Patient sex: F
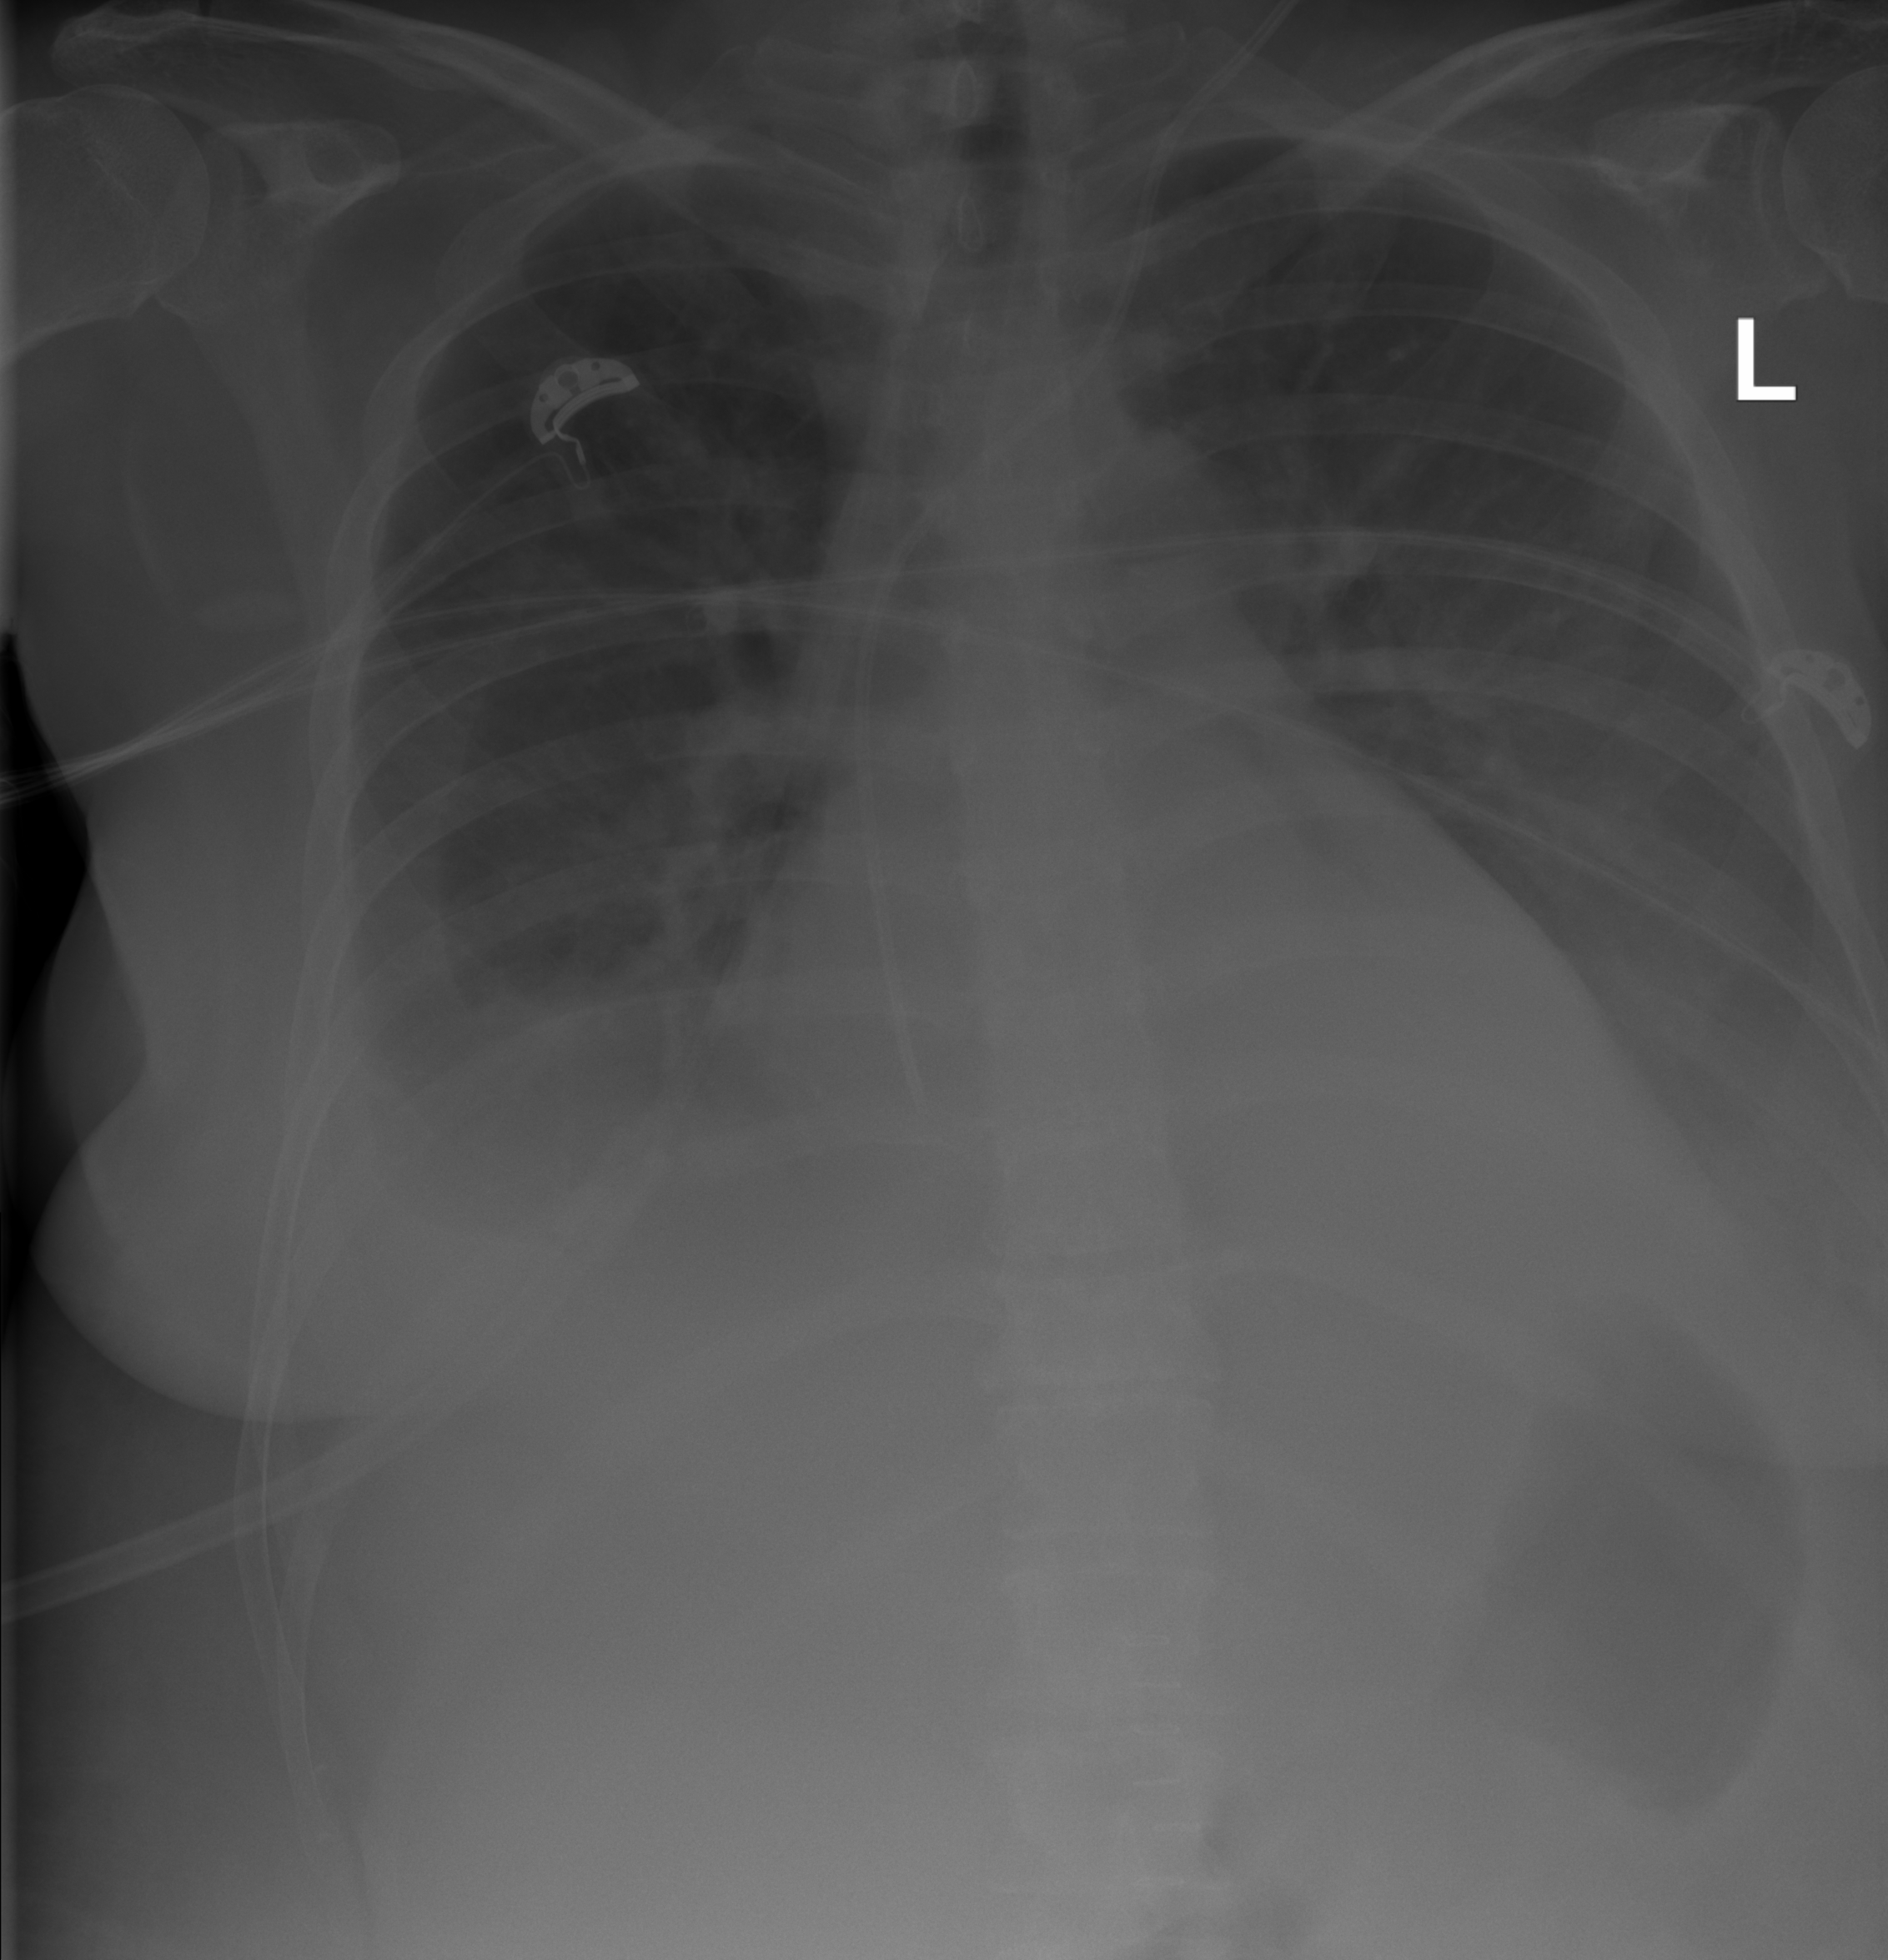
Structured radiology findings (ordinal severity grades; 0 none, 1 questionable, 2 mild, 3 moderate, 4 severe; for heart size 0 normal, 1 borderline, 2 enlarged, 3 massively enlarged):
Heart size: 2
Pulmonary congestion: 2
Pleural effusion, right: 3
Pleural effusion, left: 3
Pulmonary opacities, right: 0
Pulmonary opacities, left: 0
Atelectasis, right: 0
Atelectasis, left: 0